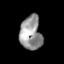
Tissue: skin
Cell type: Epithelial cells
Senescence score: 0.9581
Nuclear area (px): 714
Mean DAPI intensity: 151.676